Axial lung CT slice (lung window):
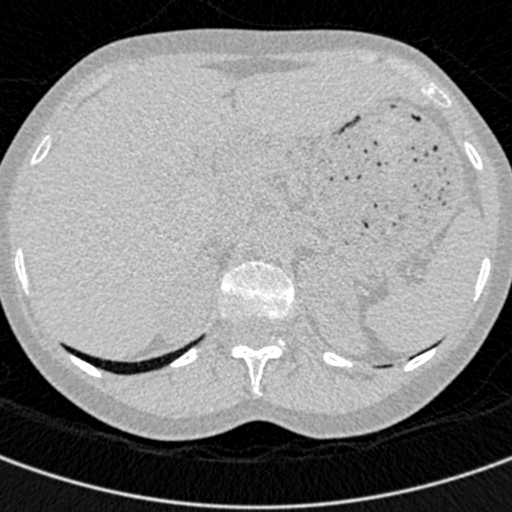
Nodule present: no